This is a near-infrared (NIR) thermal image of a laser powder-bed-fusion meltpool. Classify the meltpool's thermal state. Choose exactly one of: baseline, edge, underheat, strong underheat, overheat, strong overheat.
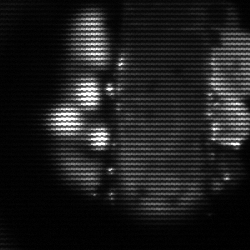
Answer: strong underheat